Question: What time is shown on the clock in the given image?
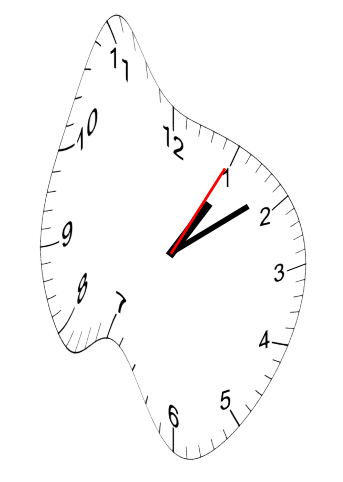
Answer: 01:09:05